Question: Presently I have the following setup where the controller 'ReminderViewController' has a container view which refers to a 'UITableViewController' with the three static cells:
Beyond this <URL>, I have not found any other resources on what to do so that when a user toggles one of the 'UISwitch' within the cells, my 'SetReminderController' would be notified and act accordingly. How would I be able to accomplish this? Thanks!
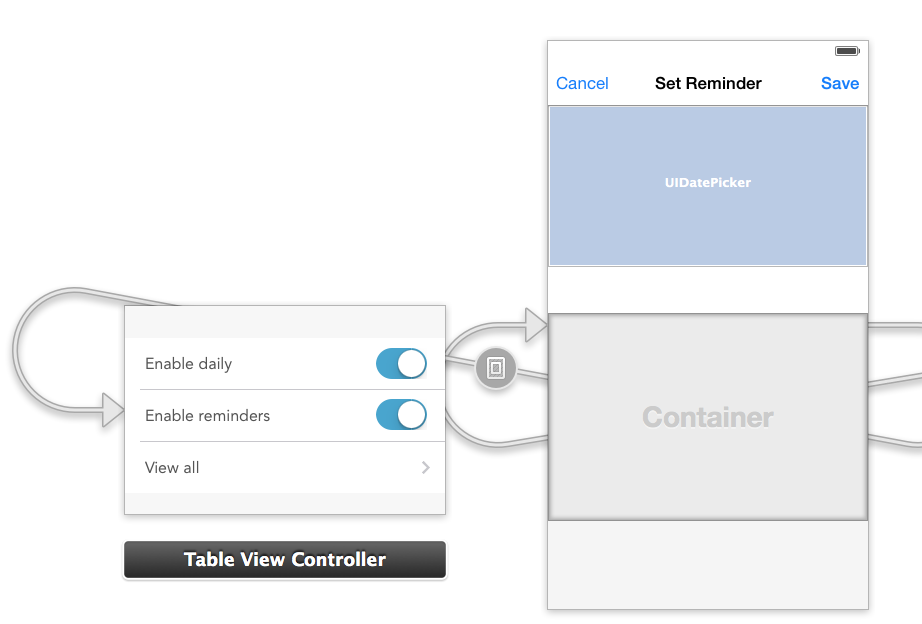
Answer: From the action methods for your switches, you can access the ReminderViewController with self.parentViewController, and then call any method or set any property in that controller that you want to.